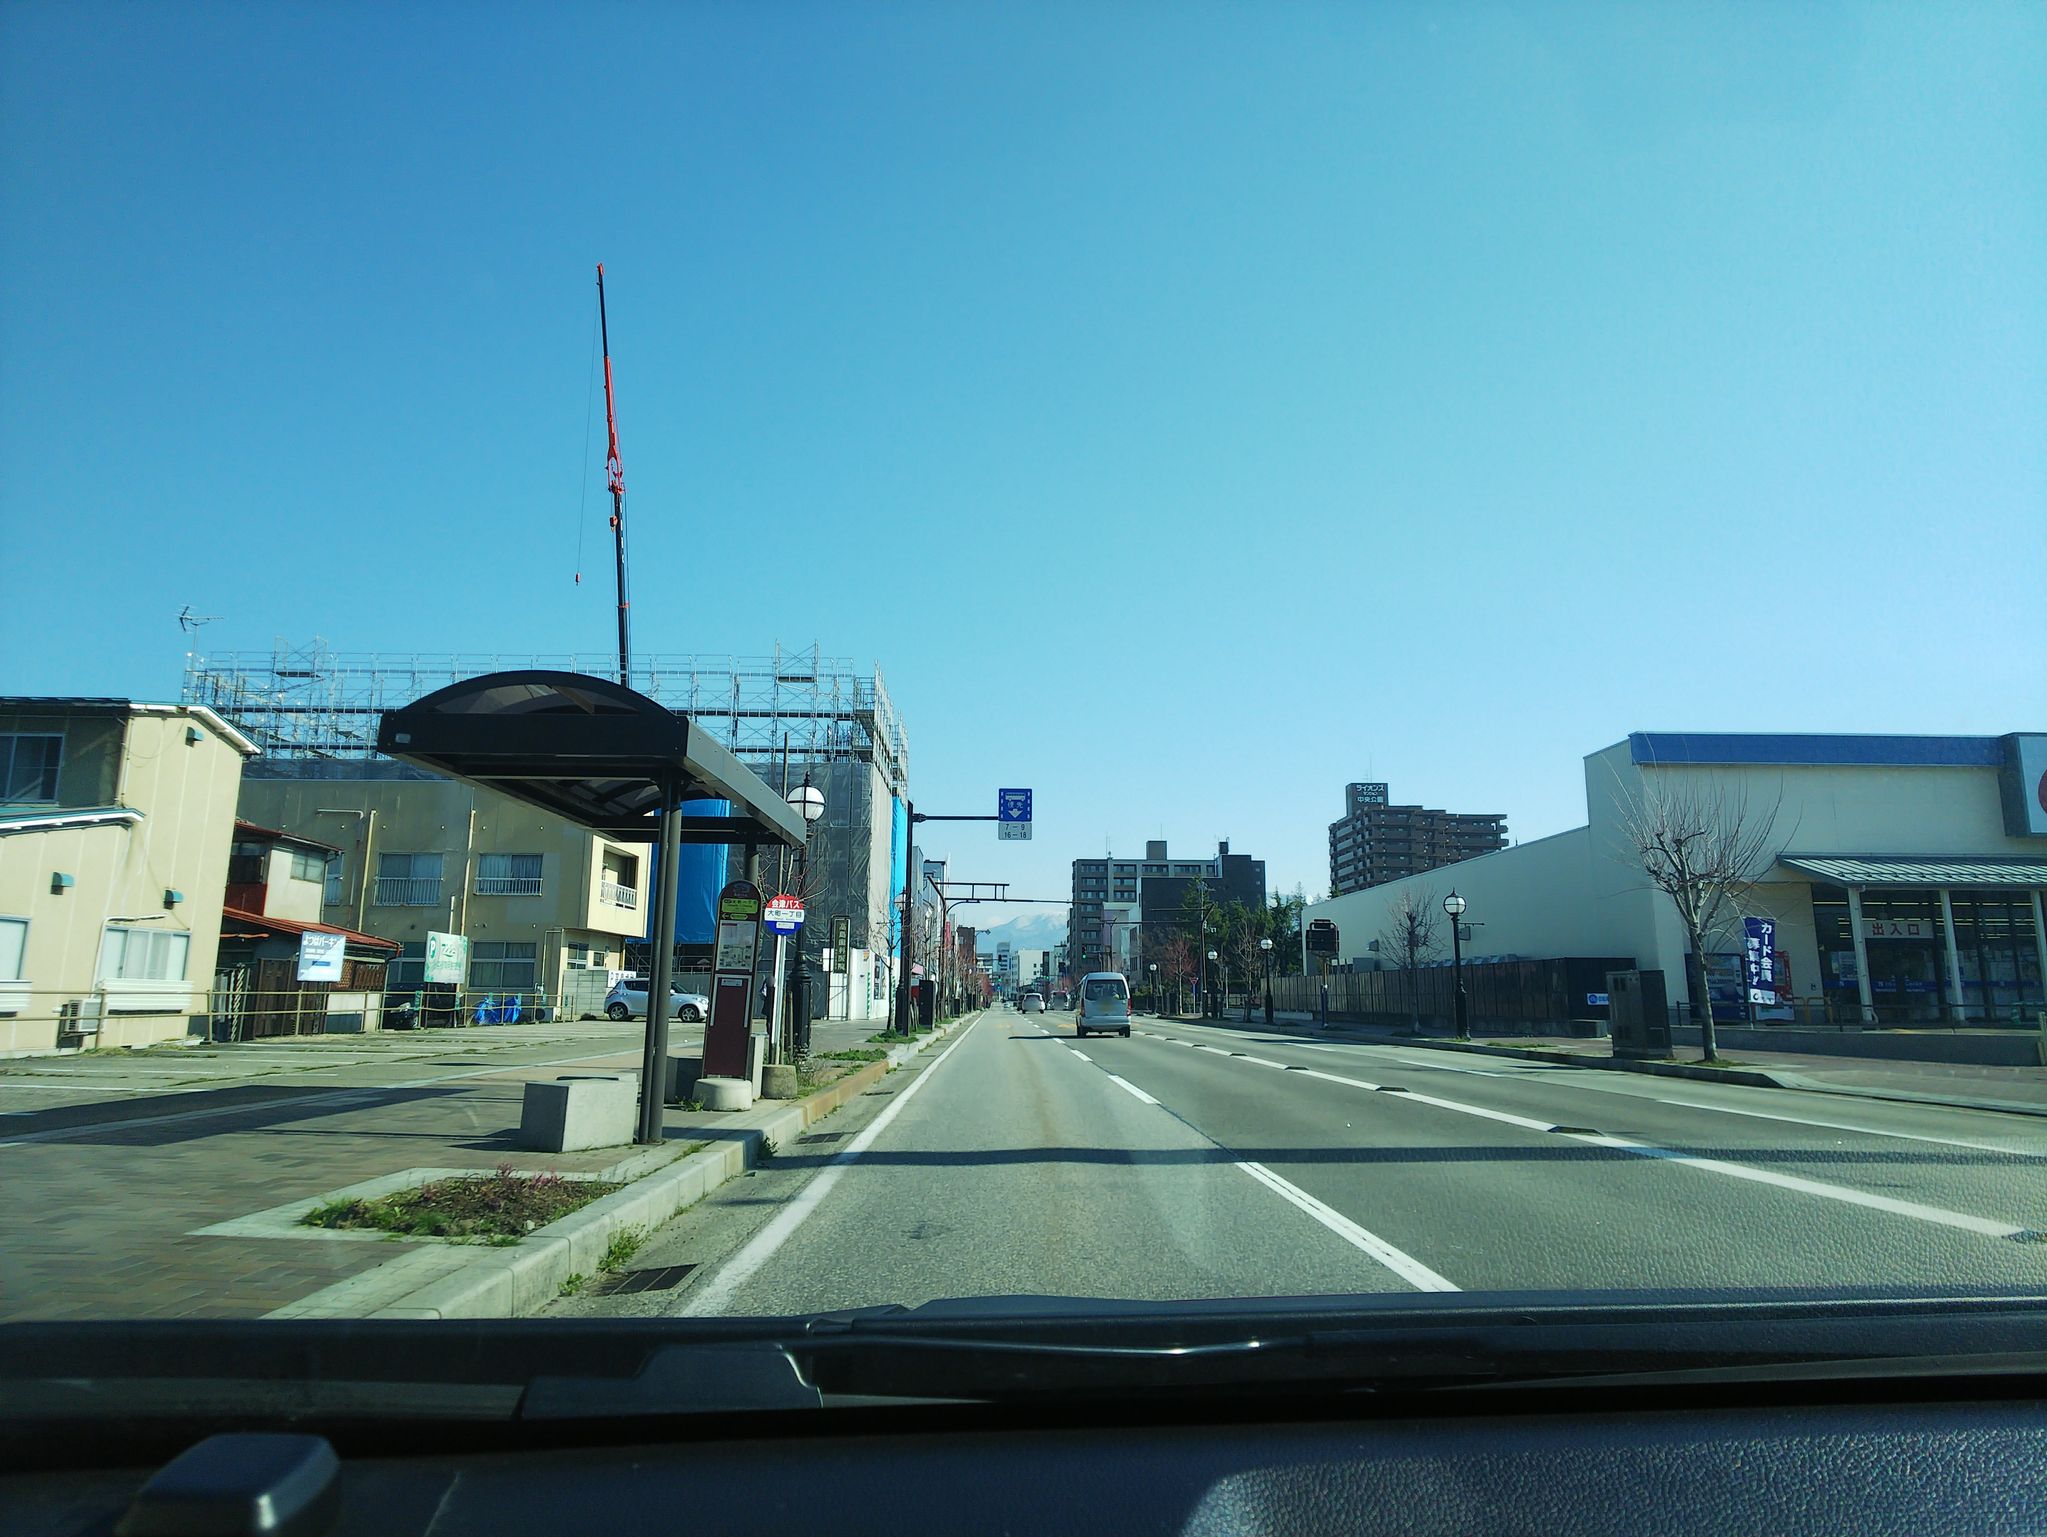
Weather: clear
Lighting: day
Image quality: good
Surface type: driving surface
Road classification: footway
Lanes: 2.0
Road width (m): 3.5
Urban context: urban centre
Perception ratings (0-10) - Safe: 3.47, Lively: 7.11, Beautiful: 2.02, Boring: 3.85, Depressing: 8.41, Wealthy: 3.88